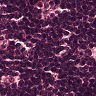
Metastatic tissue present: no